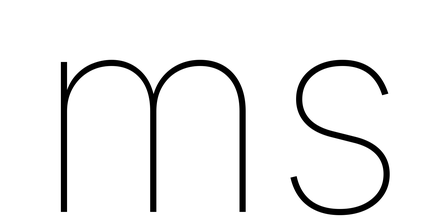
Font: Inter_Thin